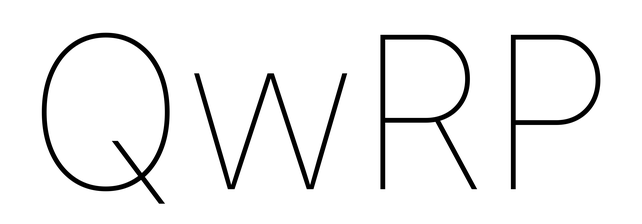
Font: Inter_Thin